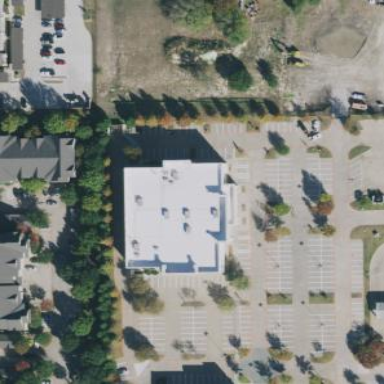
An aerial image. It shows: Fitness center building.